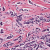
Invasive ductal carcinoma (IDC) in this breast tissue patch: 1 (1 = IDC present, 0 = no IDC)